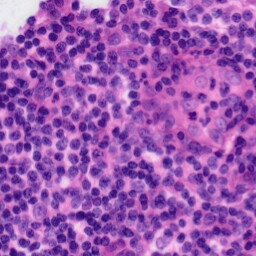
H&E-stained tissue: Tonsil